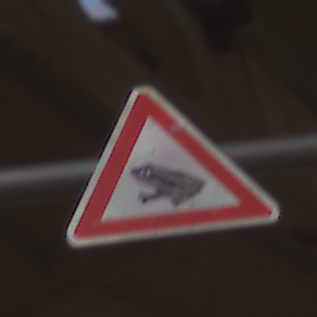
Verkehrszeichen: AmphibienwanderungRechts
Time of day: SunriseSunset
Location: Roofed (Suburban)
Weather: Clear
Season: NotSpecified
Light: Natural